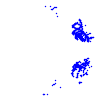
Particle: proton